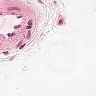
Metastatic tissue present: no